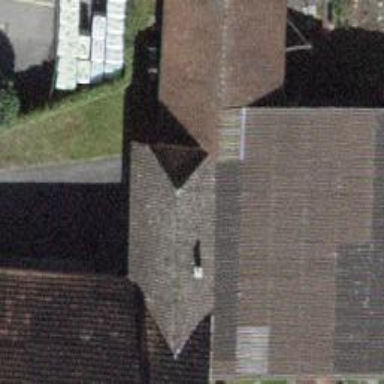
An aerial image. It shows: Warehouse building.